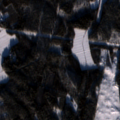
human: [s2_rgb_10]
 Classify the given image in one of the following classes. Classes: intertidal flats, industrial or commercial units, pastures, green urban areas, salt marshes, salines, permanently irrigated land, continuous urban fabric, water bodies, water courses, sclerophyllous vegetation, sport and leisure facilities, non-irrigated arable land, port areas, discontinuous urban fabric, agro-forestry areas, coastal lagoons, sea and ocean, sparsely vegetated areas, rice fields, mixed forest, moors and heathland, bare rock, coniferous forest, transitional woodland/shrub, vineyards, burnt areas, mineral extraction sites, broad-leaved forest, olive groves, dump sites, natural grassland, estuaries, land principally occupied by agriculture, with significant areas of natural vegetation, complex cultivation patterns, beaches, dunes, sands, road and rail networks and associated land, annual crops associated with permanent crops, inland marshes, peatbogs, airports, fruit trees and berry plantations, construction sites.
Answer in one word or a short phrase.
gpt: mixed forest, transitional woodland/shrub